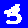
Digit: 3